Aerial crown-view tile of a tropical tree (Barro Colorado Island, Panama), acquired 20250317:
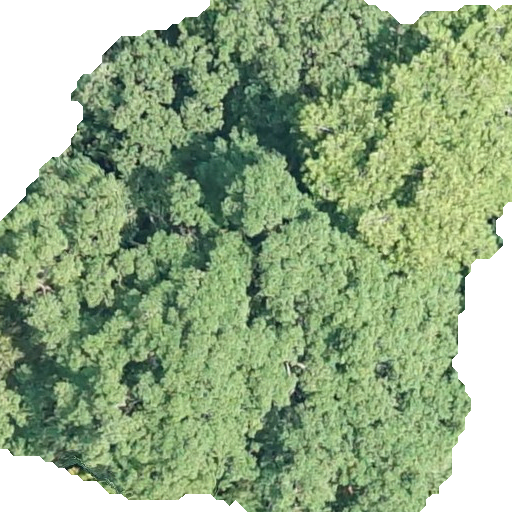
Species: Terminalia oblonga
GBIF accepted scientific name: Terminalia oblonga
Crown area: 350.25 m²